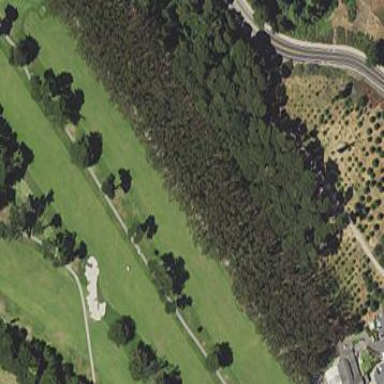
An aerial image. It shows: Grassy area designated as golf fairway.